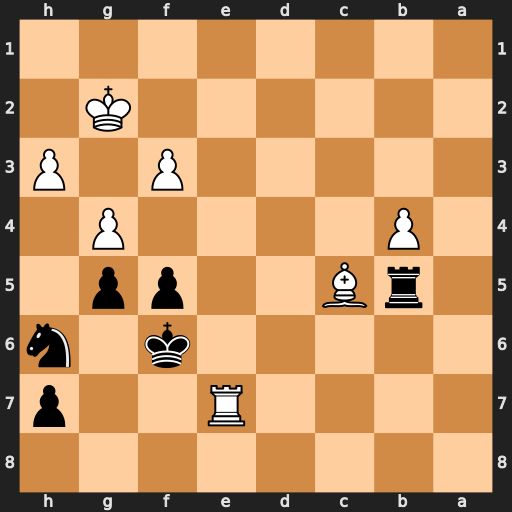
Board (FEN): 8/4R2p/5k1n/1rB2pp1/1P4P1/5P1P/6K1/8
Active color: b
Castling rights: -
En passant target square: -
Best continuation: Rxc5 Rxh7 Rc2+